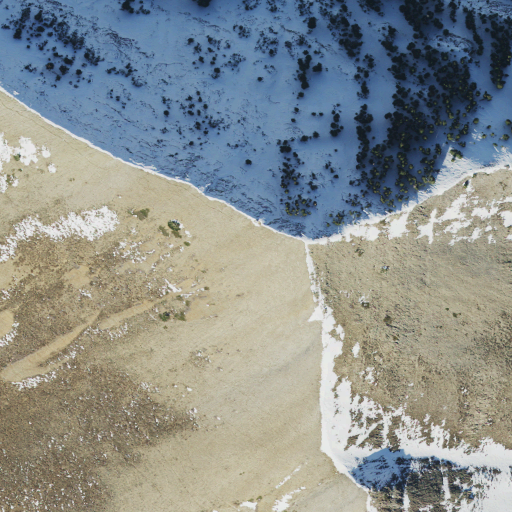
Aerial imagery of mountain in Utah named Lowe Peak containing shrub, evergreen forest, and grassland